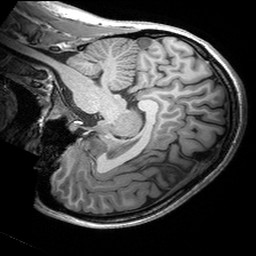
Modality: T1w
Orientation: sagittal
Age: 18
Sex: female
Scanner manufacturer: siemens
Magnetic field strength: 3 T
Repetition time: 2.53 s
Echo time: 0.00299 s